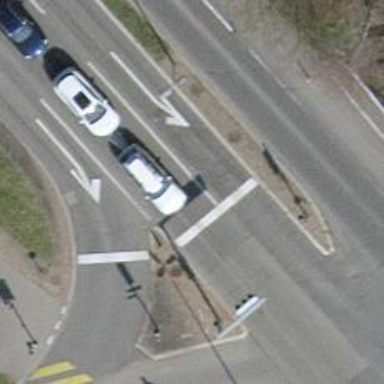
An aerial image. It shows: Road with traffic signals.